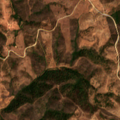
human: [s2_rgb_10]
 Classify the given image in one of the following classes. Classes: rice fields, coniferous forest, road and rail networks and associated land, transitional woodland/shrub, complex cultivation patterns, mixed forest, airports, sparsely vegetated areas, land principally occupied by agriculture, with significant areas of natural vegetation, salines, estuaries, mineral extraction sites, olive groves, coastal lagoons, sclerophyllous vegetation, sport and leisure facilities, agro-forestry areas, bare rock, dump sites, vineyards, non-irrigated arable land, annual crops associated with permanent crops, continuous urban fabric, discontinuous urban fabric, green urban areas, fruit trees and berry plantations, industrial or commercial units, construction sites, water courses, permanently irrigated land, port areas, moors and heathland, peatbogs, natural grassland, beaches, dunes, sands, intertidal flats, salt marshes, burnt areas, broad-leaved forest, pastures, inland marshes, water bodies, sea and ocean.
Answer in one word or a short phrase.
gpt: land principally occupied by agriculture, with significant areas of natural vegetation, broad-leaved forest, sclerophyllous vegetation, transitional woodland/shrub